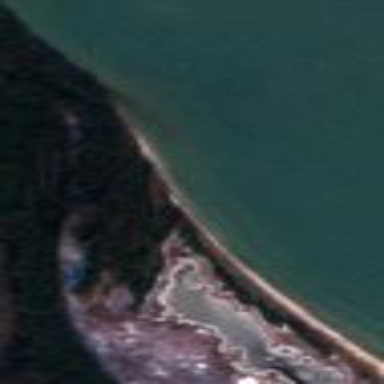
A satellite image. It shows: Sandy beach perfect for swimming.